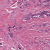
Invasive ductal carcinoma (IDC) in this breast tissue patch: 1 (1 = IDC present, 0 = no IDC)